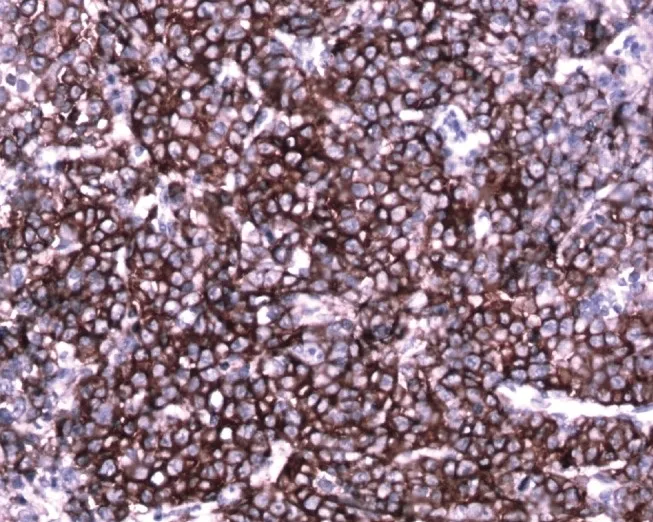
Immunohistochemical staining with CD138 shows strong membrane positive plasmablasts (brown pigment) (20x).
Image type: pathology (immunostaining)